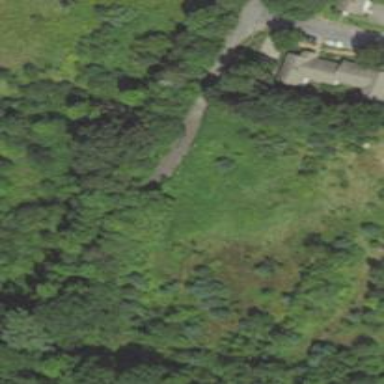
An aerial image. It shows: Memorial site with historic significance.